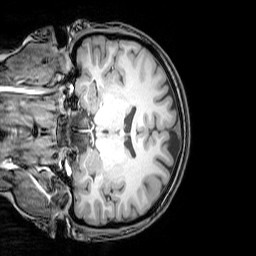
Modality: T1w
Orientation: coronal
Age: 24
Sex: female
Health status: healthy
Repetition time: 0.081 s
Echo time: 0.037 s